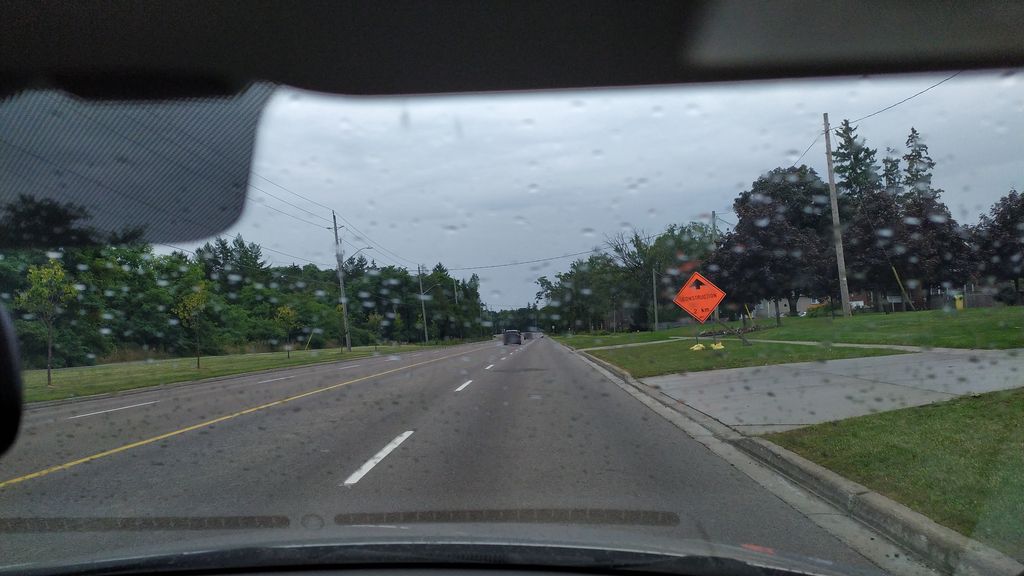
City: kitchener-waterloo